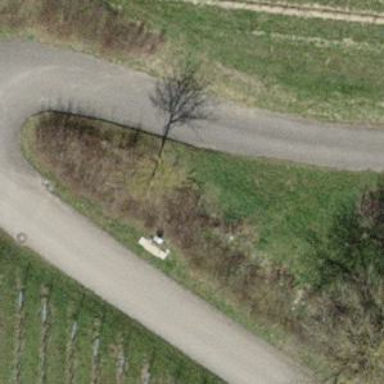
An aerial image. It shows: Wayside shrine.